Aerial crown-view tile of a tropical tree (Barro Colorado Island, Panama), acquired 20250715:
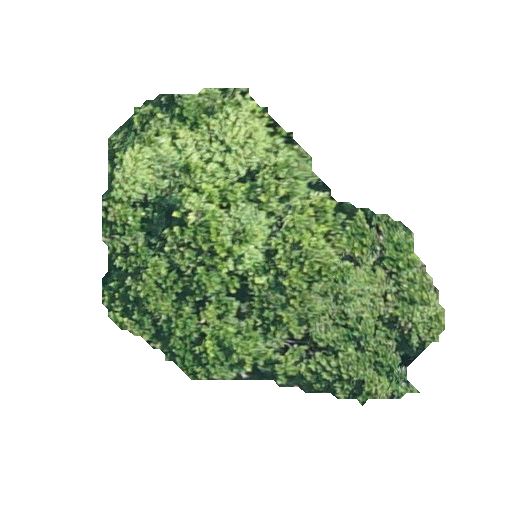
Species: Anacardium excelsum
GBIF accepted scientific name: Anacardium excelsum
Crown area: 109.579 m²